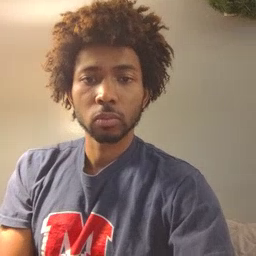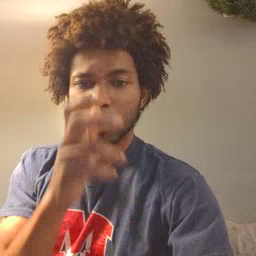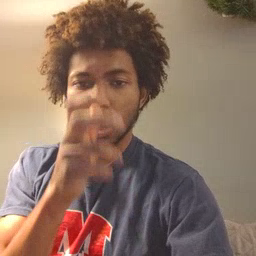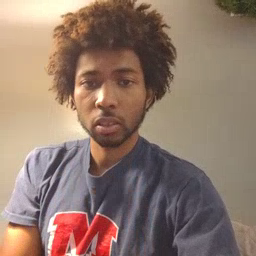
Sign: bug